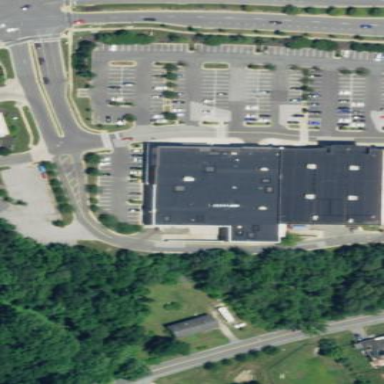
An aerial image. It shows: Retail building housing supermarket.